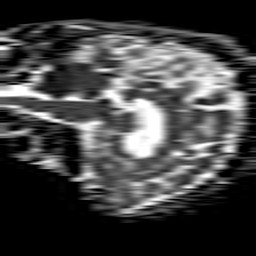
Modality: ADC
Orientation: sagittal
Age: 74
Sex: male
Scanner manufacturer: philips
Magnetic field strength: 1.5 T
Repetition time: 4.6 s
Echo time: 0.08631 s